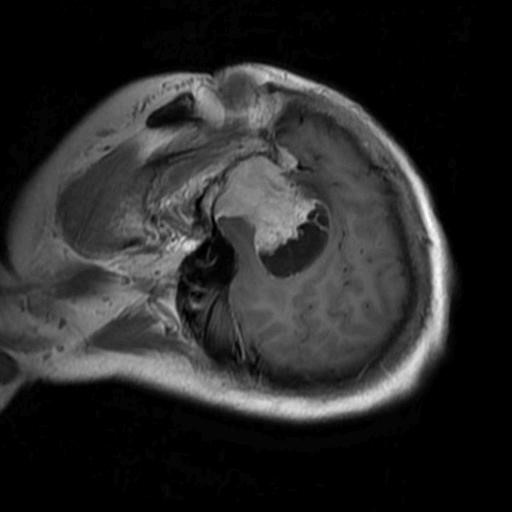
Label: brain_menin